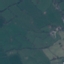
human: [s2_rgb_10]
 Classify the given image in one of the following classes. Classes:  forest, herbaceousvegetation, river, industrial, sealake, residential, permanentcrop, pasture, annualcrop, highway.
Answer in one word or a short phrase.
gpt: Pasture